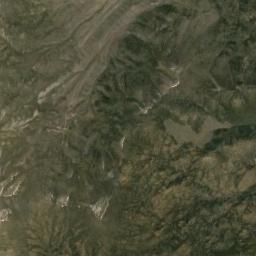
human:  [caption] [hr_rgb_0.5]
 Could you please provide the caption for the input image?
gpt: The mountain is covered with brown mud .

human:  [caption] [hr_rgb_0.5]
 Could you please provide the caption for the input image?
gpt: The mountain has a rugged surface and its rocks are brown .

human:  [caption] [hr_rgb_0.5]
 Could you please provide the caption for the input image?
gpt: The mountain is consist of half of green plants and half of bare land .

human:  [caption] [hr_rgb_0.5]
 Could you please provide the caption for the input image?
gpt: There are many trees on the mountain .

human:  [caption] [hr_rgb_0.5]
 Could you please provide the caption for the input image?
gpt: There are some ravines on the green mountain .